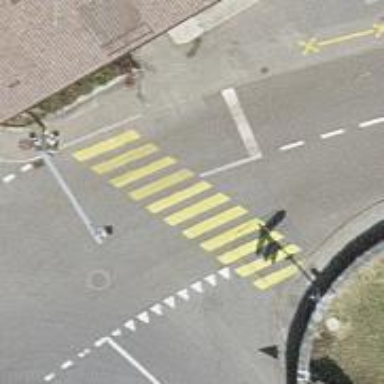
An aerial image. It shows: Crossing equipped with traffic signals. It is zebra crossing.